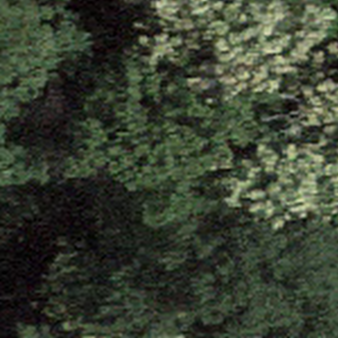
Label: other